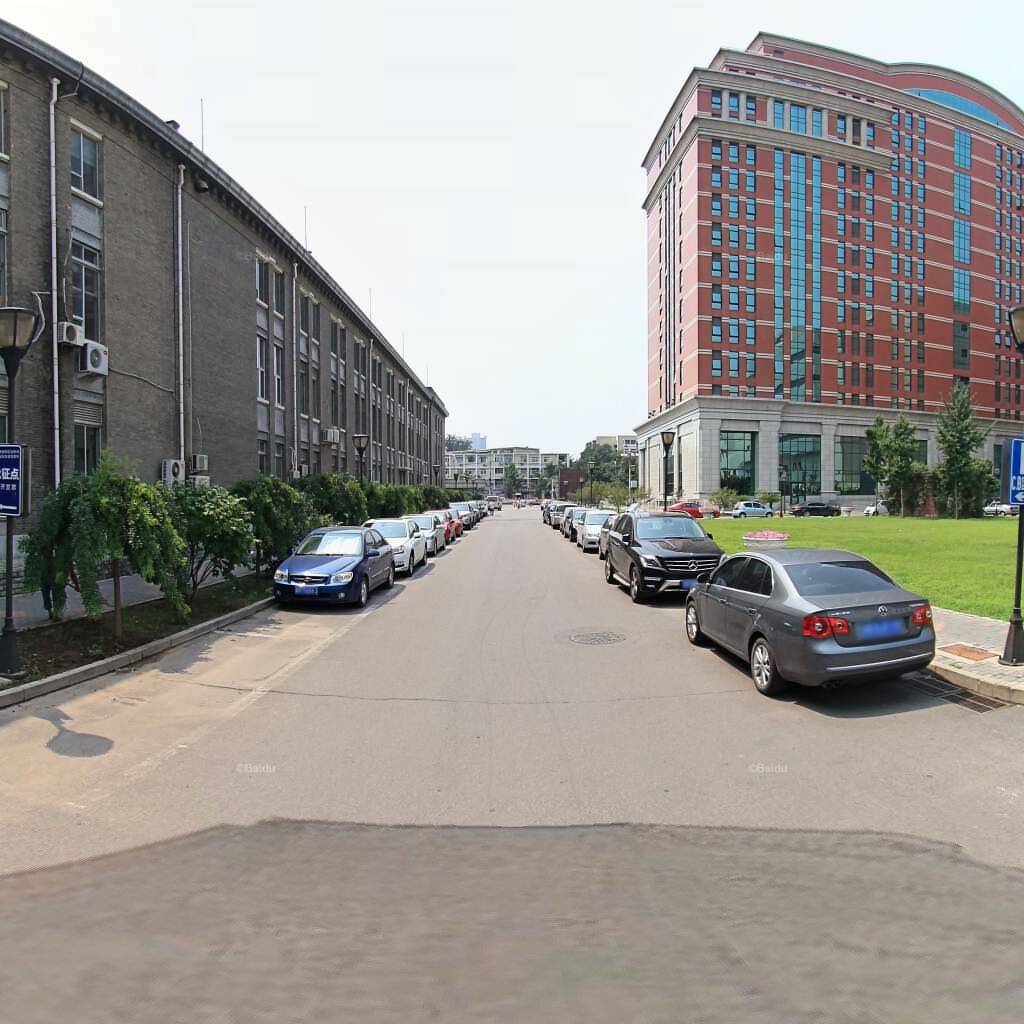
Region: Chaoyang
Road damage annotations: transverse crack, manhole cover